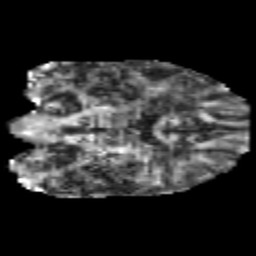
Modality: FA
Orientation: coronal
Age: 24
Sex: male
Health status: healthy
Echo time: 0.074 s